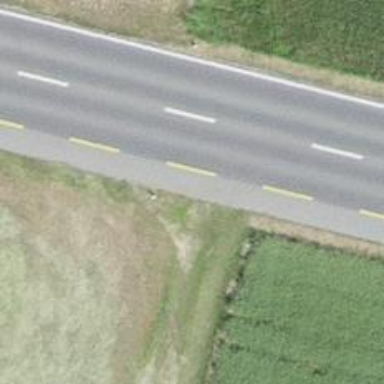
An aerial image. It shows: Secondary road with dedicated cycle lane on the left side.